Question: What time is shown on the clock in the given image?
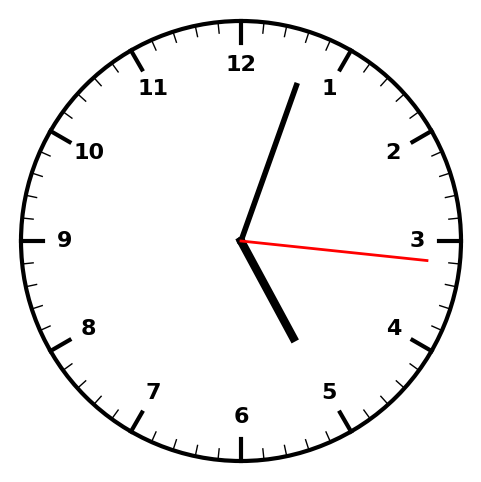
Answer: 05:03:16